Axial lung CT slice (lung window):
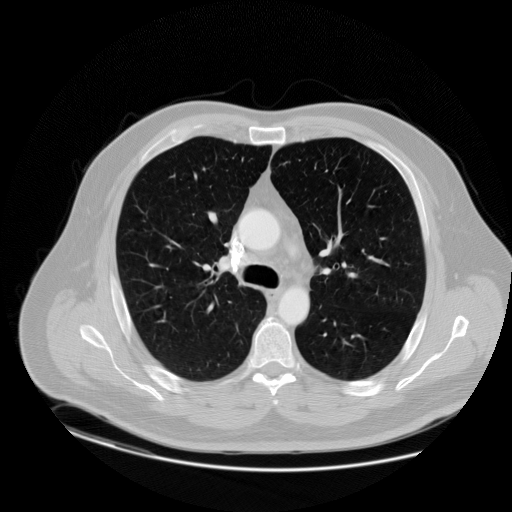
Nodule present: no